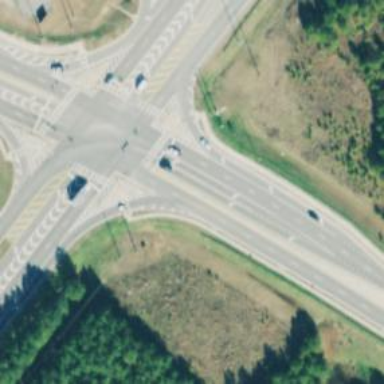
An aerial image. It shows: Marked crossing on the road.